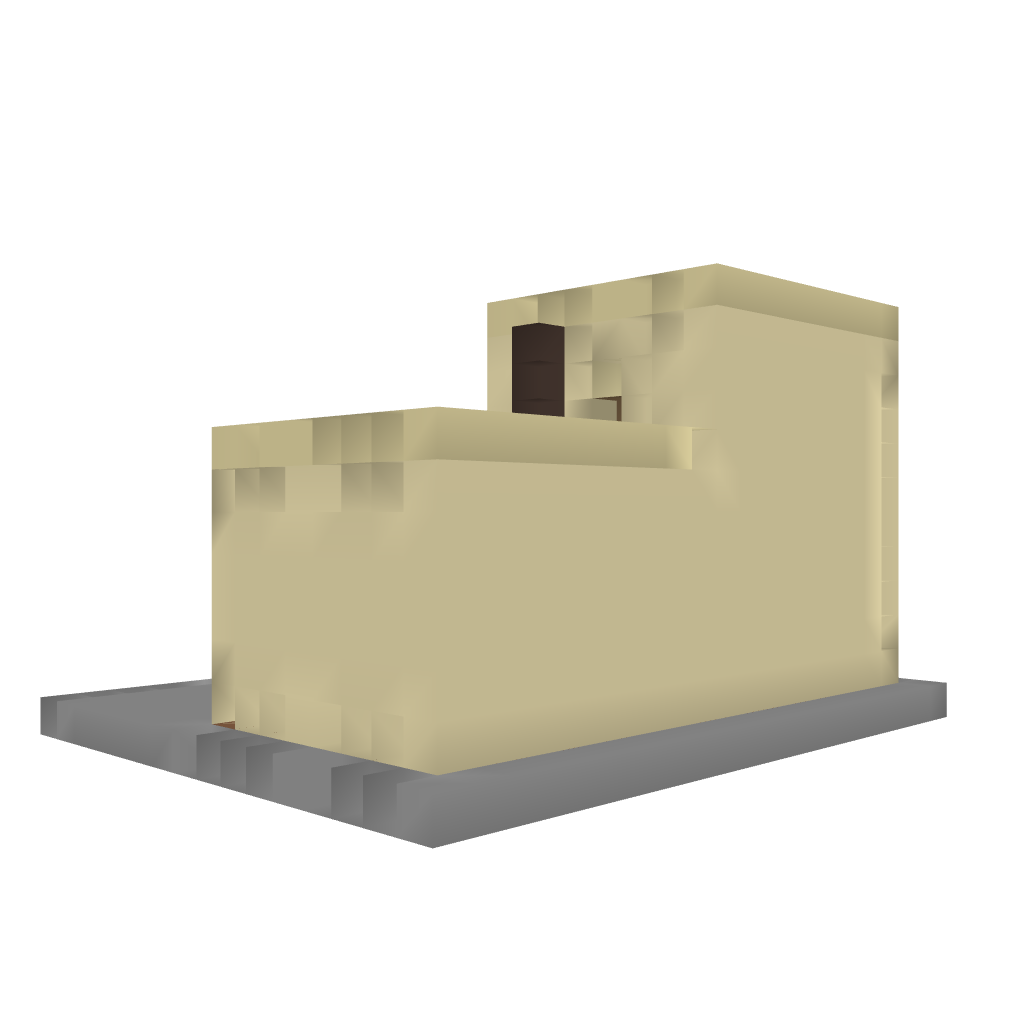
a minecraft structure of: Adobe House